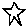
Label: star